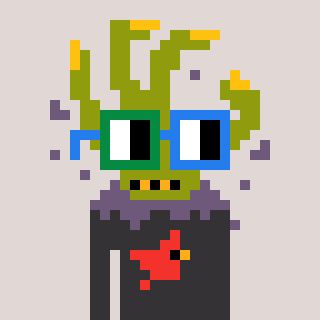
a pixel art character with square green and blue glasses, a zombie-hand-shaped head and a grayscale-colored body on a warm background